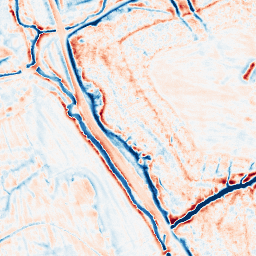
Category: edge_preserving
Decomposition family: bilateral
Decomposition parameters: d: 15
sigma_color: 50
sigma_space: 150
Upsampling method: cubic_catmull_rom
Upsampling parameters: scale: 8
Upsampling scale: 8